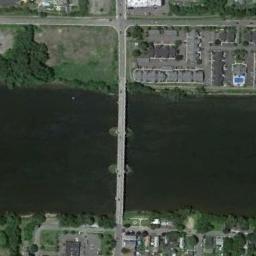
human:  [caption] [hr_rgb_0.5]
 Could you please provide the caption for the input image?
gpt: It was a two-way bridge, And the water in the river was black .

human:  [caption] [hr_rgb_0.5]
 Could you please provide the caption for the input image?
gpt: A bridge connects the land on both sides of the river, And there are many buildings on the land .

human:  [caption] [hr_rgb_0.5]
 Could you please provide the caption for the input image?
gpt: A bridge built on a dark green river and some buildings arranged neatly on both sides of the river .

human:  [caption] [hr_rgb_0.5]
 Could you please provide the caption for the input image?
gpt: There is a bridge over the river between some buildings and plants .

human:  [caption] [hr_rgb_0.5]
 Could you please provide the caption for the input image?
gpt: Many buildings are at either end of the bridge .